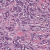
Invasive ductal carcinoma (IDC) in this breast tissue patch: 1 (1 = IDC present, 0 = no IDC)